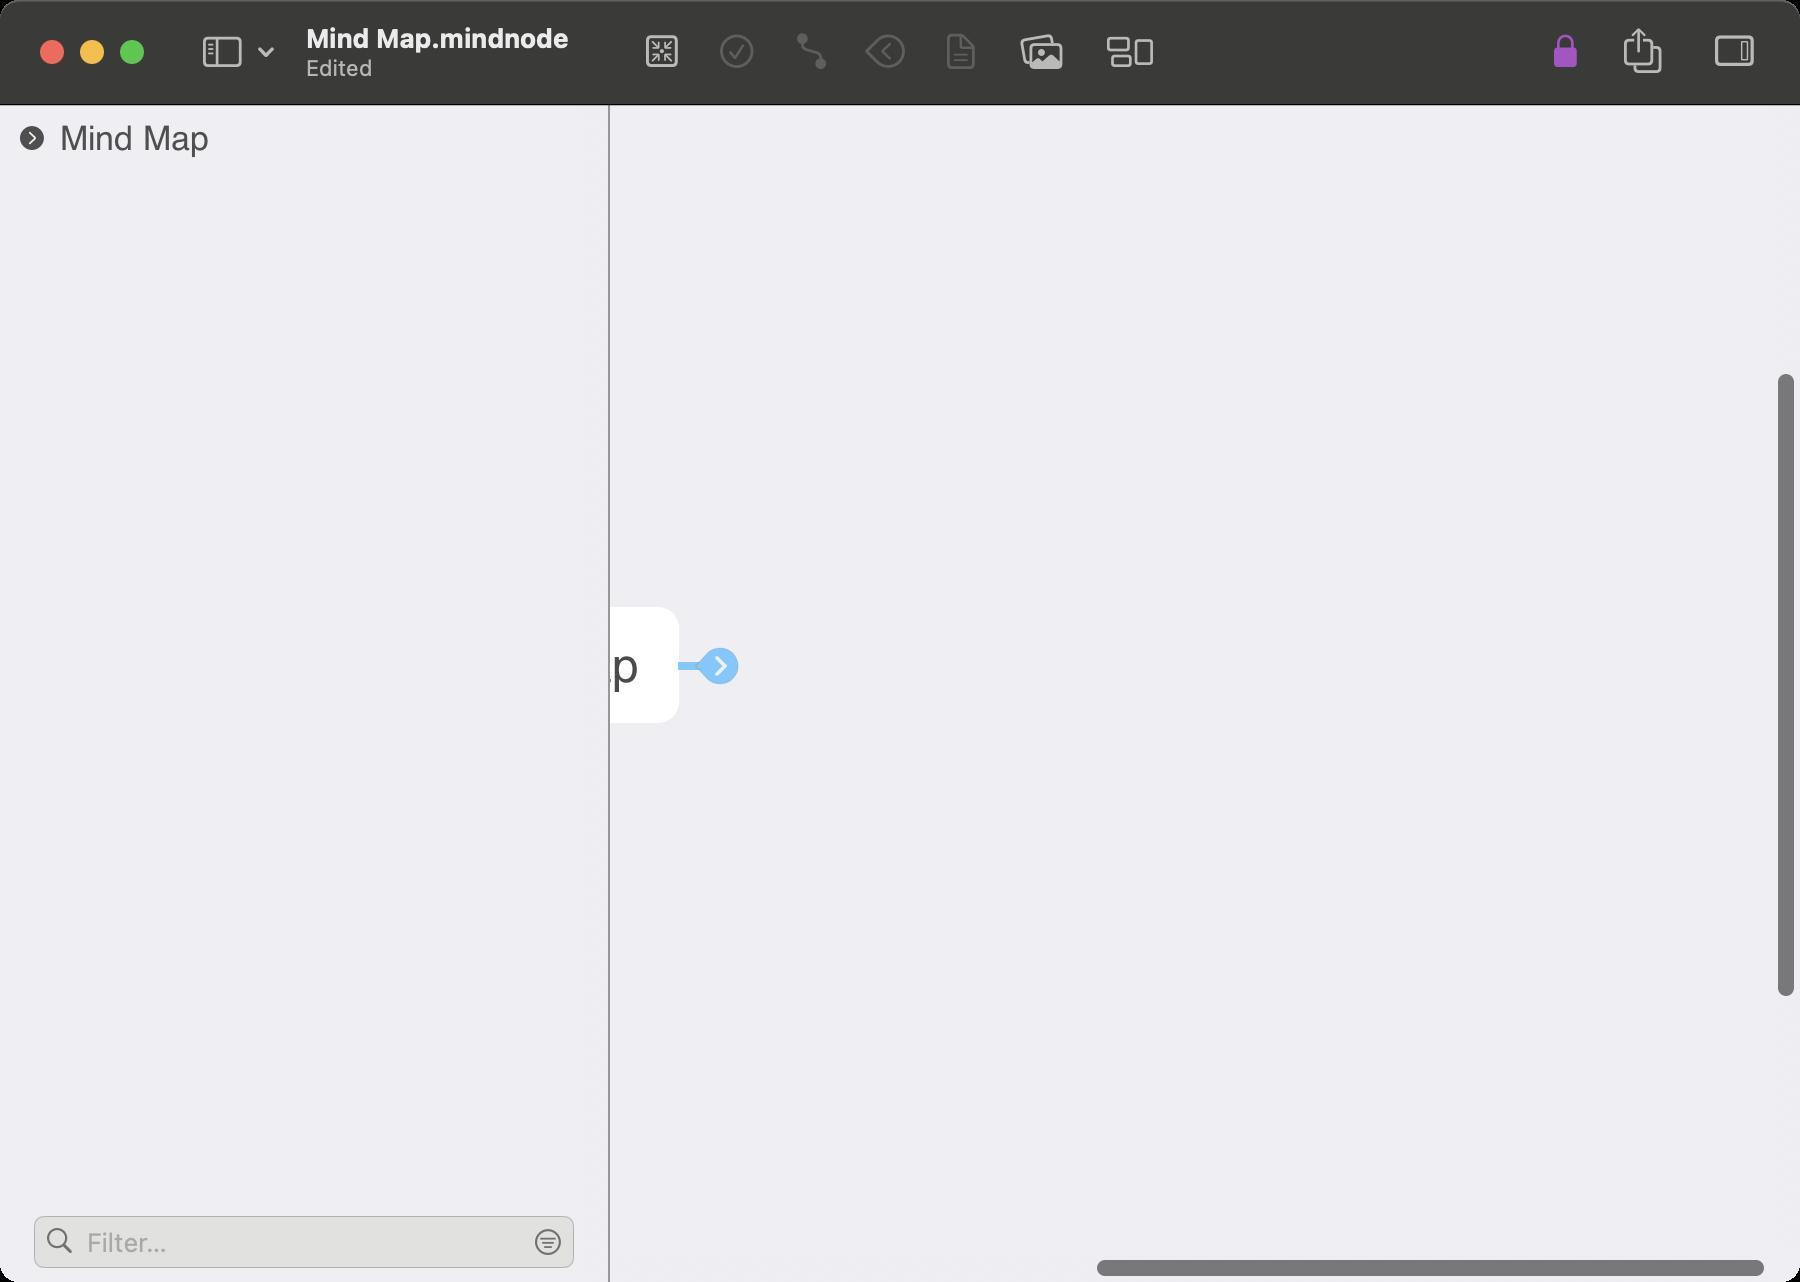
Accessibility tree:
{"name": "Mind_Map.mindnode", "role": "AXWindow", "description": null, "role_description": "standard window", "value": null, "position": "414.00;127.00", "size": "900;641", "children": [{"name": null, "role": "AXScrollArea", "description": null, "role_description": "scroll area", "value": null, "position": "305.00;52.00", "size": "595;589", "children": [{"name": null, "role": "AXScrollBar", "description": null, "role_description": "scroll bar", "value": 1.0, "position": "305.00;626.00", "size": "580;15", "children": [{"name": null, "role": "AXValueIndicator", "description": null, "role_description": "value indicator", "value": 1.0, "position": "547.50;626.00", "size": "336;15", "children": []}, {"name": null, "role": "AXButton", "description": null, "role_description": "increment arrow button", "value": null, "position": "305.00;626.00", "size": "0;0", "children": []}, {"name": null, "role": "AXButton", "description": null, "role_description": "decrement arrow button", "value": null, "position": "305.00;626.00", "size": "0;0", "children": []}, {"name": null, "role": "AXButton", "description": null, "role_description": "increment page button", "value": null, "position": "883.00;626.00", "size": "2;15", "children": []}, {"name": null, "role": "AXButton", "description": null, "role_description": "decrement page button", "value": null, "position": "305.00;626.00", "size": "242;15", "children": []}]}, {"name": null, "role": "AXScrollBar", "description": null, "role_description": "scroll bar", "value": 0.5138004246284501, "position": "885.00;52.00", "size": "15;574", "children": [{"name": null, "role": "AXValueIndicator", "description": null, "role_description": "value indicator", "value": 0.5138004246284501, "position": "885.00;186.00", "size": "15;313", "children": []}, {"name": null, "role": "AXButton", "description": null, "role_description": "increment arrow button", "value": null, "position": "885.00;52.00", "size": "0;0", "children": []}, {"name": null, "role": "AXButton", "description": null, "role_description": "decrement arrow button", "value": null, "position": "885.00;52.00", "size": "0;0", "children": []}, {"name": null, "role": "AXButton", "description": null, "role_description": "increment page button", "value": null, "position": "885.00;499.50", "size": "15;126", "children": []}, {"name": null, "role": "AXButton", "description": null, "role_description": "decrement page button", "value": null, "position": "885.00;52.00", "size": "15;134", "children": []}]}, {"name": null, "role": "AXGroup", "description": null, "role_description": "group", "value": null, "position": "885.00;626.00", "size": "15;15", "children": []}]}, {"name": null, "role": "AXScrollArea", "description": null, "role_description": "scroll area", "value": null, "position": "0.00;52.00", "size": "304;589", "children": [{"name": null, "role": "AXTable", "description": null, "role_description": "table", "value": null, "position": "0.00;52.00", "size": "289;589", "children": [{"name": null, "role": "AXRow", "description": null, "role_description": "table row", "value": null, "position": "0.00;52.00", "size": "289;1", "children": [{"name": null, "role": "AXCell", "description": null, "role_description": "cell", "value": null, "position": "0.00;52.00", "size": "289;1", "children": []}]}, {"name": null, "role": "AXRow", "description": null, "role_description": "table row", "value": null, "position": "0.00;53.00", "size": "289;32", "children": [{"name": null, "role": "AXCell", "description": null, "role_description": "cell", "value": null, "position": "0.00;53.00", "size": "289;32", "children": [{"name": null, "role": "AXTextArea", "description": null, "role_description": "text entry area", "value": "Mind Map", "position": "26.00;59.00", "size": "248;20", "children": []}, {"name": "", "role": "AXButton", "description": null, "role_description": "button", "value": null, "position": "7.50;60.50", "size": "17;17", "children": []}]}]}, {"name": null, "role": "AXRow", "description": null, "role_description": "table row", "value": null, "position": "0.00;85.00", "size": "289;129", "children": [{"name": null, "role": "AXCell", "description": null, "role_description": "cell", "value": null, "position": "0.00;85.00", "size": "289;129", "children": []}]}, {"name": null, "role": "AXColumn", "description": null, "role_description": "column", "value": null, "position": "0.00;52.00", "size": "289;589", "children": []}]}, {"name": null, "role": "AXScrollBar", "description": null, "role_description": "scroll bar", "value": 0.0, "position": "289.00;52.00", "size": "15;589", "children": []}]}, {"name": null, "role": "AXTextField", "description": "Search", "role_description": "text field", "value": "", "position": "41.00;613.00", "size": "205;16", "children": []}, {"name": null, "role": "AXImage", "description": "Search", "role_description": "image", "value": null, "position": "22.00;609.50", "size": "16;22", "children": []}, {"name": "", "role": "AXButton", "description": "Outline Settings", "role_description": "button", "value": null, "position": "266.00;610.00", "size": "16;22", "children": []}, {"name": null, "role": "AXToolbar", "description": null, "role_description": "toolbar", "value": null, "position": "0.00;0.00", "size": "900;52", "children": [{"name": null, "role": "AXMenuButton", "description": "View", "role_description": "menu button", "value": null, "position": "87.00;0.00", "size": "62;52", "children": [{"name": "", "role": "AXMenuButton", "description": "Toggle sidebar", "role_description": "menu button", "value": null, "position": "86.00;6.00", "size": "64;40", "children": []}]}, {"name": null, "role": "AXButton", "description": "Focus", "role_description": "button", "value": null, "position": "312.50;0.00", "size": "37;52", "children": []}, {"name": null, "role": "AXButton", "description": "Add Task", "role_description": "button", "value": null, "position": "349.50;0.00", "size": "38;52", "children": []}, {"name": null, "role": "AXButton", "description": "Connect", "role_description": "button", "value": null, "position": "387.50;0.00", "size": "37;52", "children": []}, {"name": null, "role": "AXButton", "description": "Fold Node", "role_description": "button", "value": null, "position": "424.50;0.00", "size": "38;52", "children": []}, {"name": null, "role": "AXButton", "description": "View Notes", "role_description": "button", "value": null, "position": "462.50;0.00", "size": "36;52", "children": []}, {"name": null, "role": "AXMenuButton", "description": "Images", "role_description": "menu button", "value": null, "position": "498.50;0.00", "size": "44;52", "children": [{"name": "", "role": "AXMenuButton", "description": "", "role_description": "menu button", "value": null, "position": "496.50;6.00", "size": "48;40", "children": []}]}, {"name": null, "role": "AXMenuButton", "description": "Organize", "role_description": "menu button", "value": null, "position": "542.50;0.00", "size": "45;52", "children": [{"name": "", "role": "AXMenuButton", "description": "", "role_description": "menu button", "value": null, "position": "540.50;6.00", "size": "49;40", "children": []}]}, {"name": null, "role": "AXButton", "description": "Get MindNode PLUS", "role_description": "button", "value": null, "position": "764.00;0.00", "size": "37;52", "children": []}, {"name": null, "role": "AXButton", "description": "Export a Copy", "role_description": "button", "value": null, "position": "801.00;0.00", "size": "41;52", "children": []}, {"name": null, "role": "AXRadioButton", "description": "Sidebar", "role_description": "radio button", "value": 0, "position": "842.00;0.00", "size": "50;52", "children": []}]}, {"name": null, "role": "AXButton", "description": null, "role_description": "close button", "value": null, "position": "19.00;18.00", "size": "14;16", "children": []}, {"name": null, "role": "AXButton", "description": null, "role_description": "full screen button", "value": null, "position": "59.00;18.00", "size": "14;16", "children": [{"name": null, "role": "AXGroup", "description": null, "role_description": "group", "value": null, "position": "59.00;18.00", "size": "14;16", "children": [{"name": null, "role": "AXGroup", "description": null, "role_description": "group", "value": null, "position": "59.00;18.00", "size": "14;16", "children": []}]}]}, {"name": null, "role": "AXButton", "description": null, "role_description": "minimize button", "value": null, "position": "39.00;18.00", "size": "14;16", "children": []}, {"name": null, "role": "AXStaticText", "description": null, "role_description": "text", "value": "Mind Map.mindnode", "position": "149.00;0.00", "size": "164;52", "children": []}]}